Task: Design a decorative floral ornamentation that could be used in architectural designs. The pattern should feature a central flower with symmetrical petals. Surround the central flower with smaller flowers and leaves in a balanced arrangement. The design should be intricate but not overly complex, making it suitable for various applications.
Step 68:
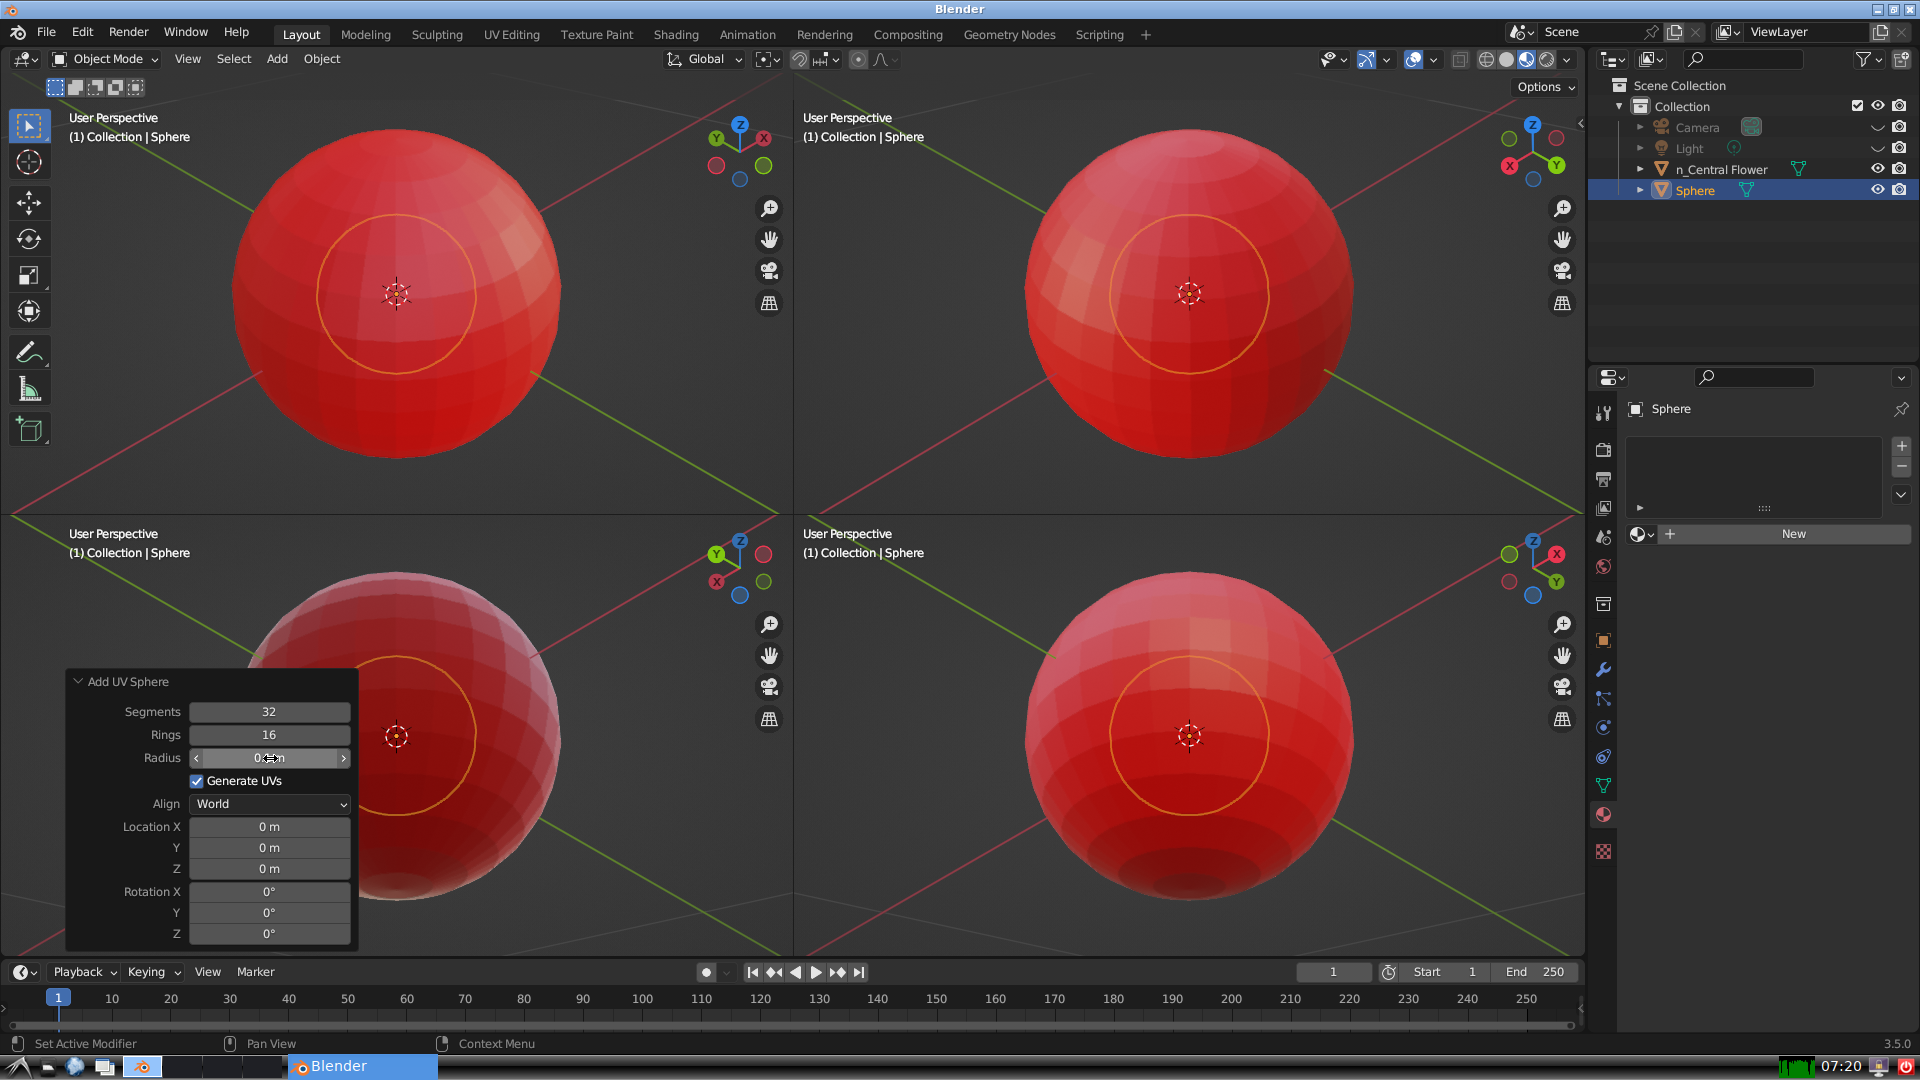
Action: {"mouse_move": [960, 540]}